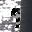
Label: 9